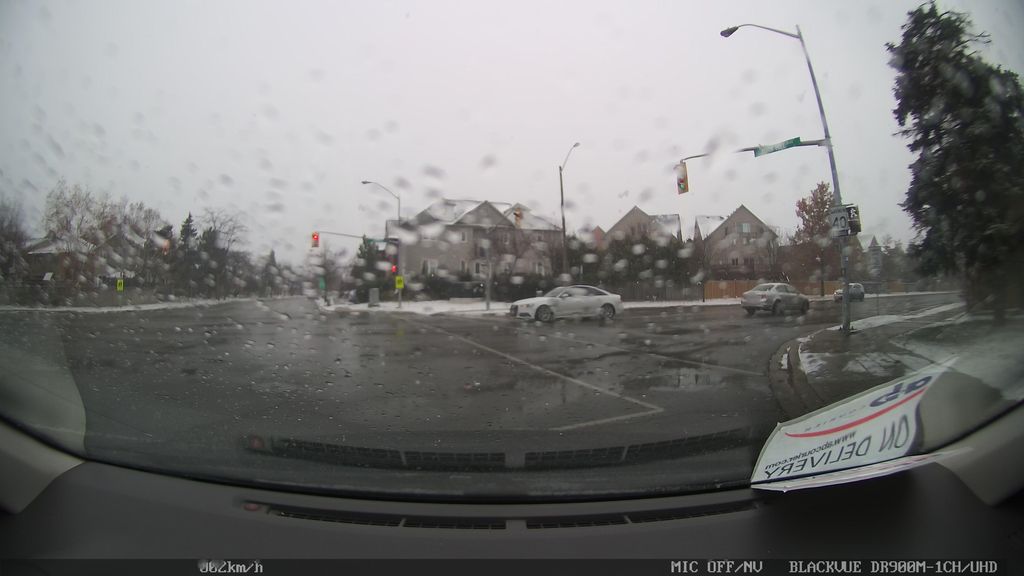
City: toronto